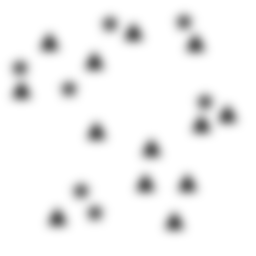
Squares: 0
Triangles: 13
Stars: 7
Total shapes: 20